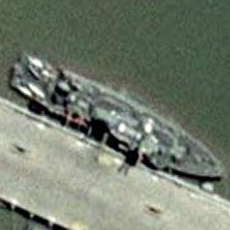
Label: destroyer